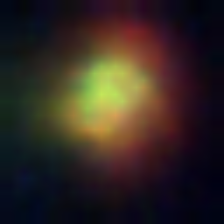
Taxon: NanoPlankton
Group: Other